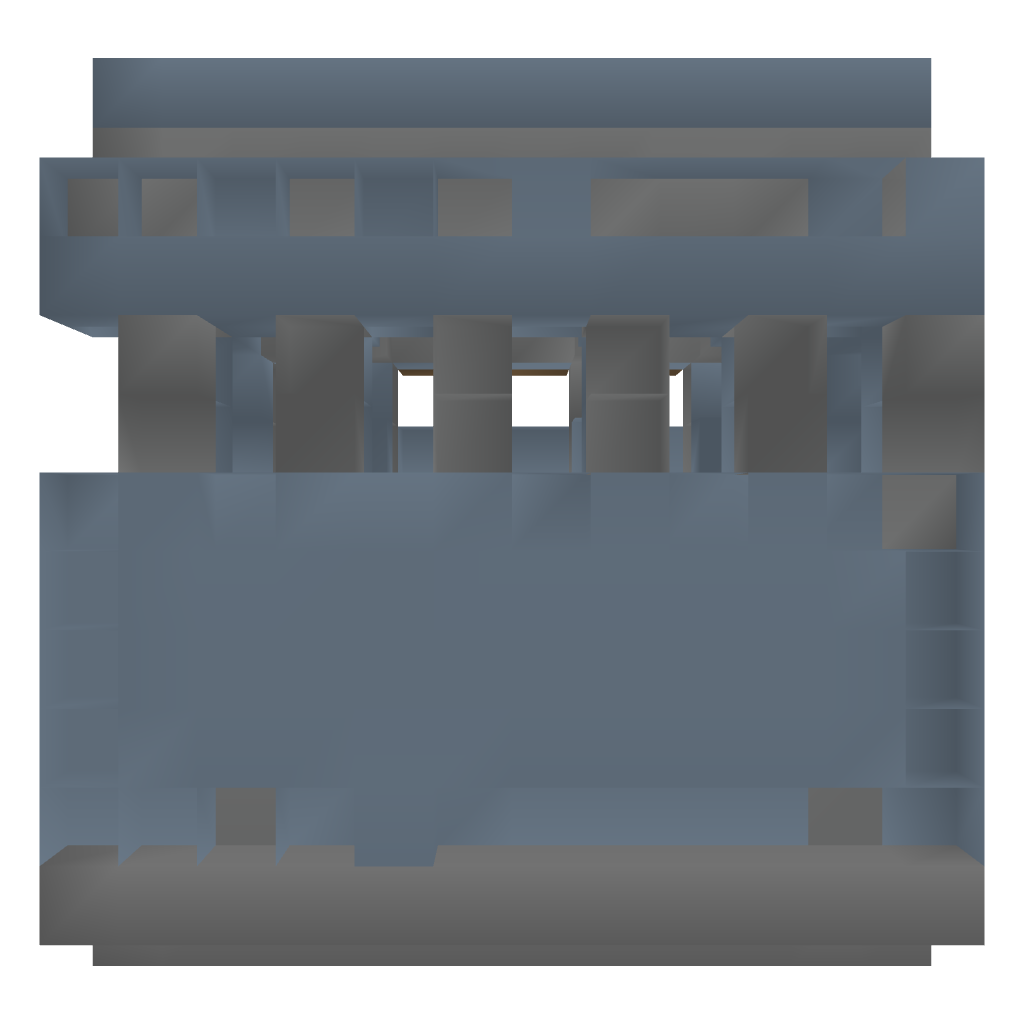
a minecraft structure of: Castle Module - Wall